Question: I am new for crystal report server. Here I'm explaining error details.
I'm using SAP Business Objects CMC for report generation for my application. Below is the version details in image.

When I try to generate report file with more than 1MB of file size it is throwing below error.
'''
Error
The viewer could not process an event. 1c84865dce535c5.pdf File is too large for attachment. [] ---- Error code:0 [CRWEB00000119]
'''
So, I went to following location to check the 'maximumUploadFileSize'.
'''
1. C:\Program Files (x86)\SAP BusinessObjects omcat\webapps\dswsbobje\WEB-INF\classes\dsws.properties
2. C:\Program Files (x86)\SAP BusinessObjects\SAP BusinessObjects Enterprise XI 4.0\warfiles\webapps\dswsbobje\WEB-INF\classes\dsws.properties
3. C:\Program Files (x86)\SAP BusinessObjects\SAP BusinessObjects Enterprise XI 4.0\java\pjs\container\work\<ServerName>.WebApplicationContainerServerusinessobjects\dswsbobje\WEB-INF\classes\dsws.properties
'''
> #Security measure to limit total upload file size maximumUploadFileSize = <PHONE>
It is setted to '<PHONE> (10 MB)', As per my understanding this is default size from this <URL>.
So, if it is supporting upto 10 MB why it is throwing error when report file exceed '1MB'?
And I tried to increase the size by multiple's of '10', meaning '104857600 (100 MB)' in all this files, and restarted the server. But with out success, after restarting the server the modified value in third file is again setting to old value '(<PHONE>)'. Please help me in this.
Is there any way to increase 'maximumUploadFileSize' through administrator console?
Please drop your comments, if you have any questions/doubts regarding this.
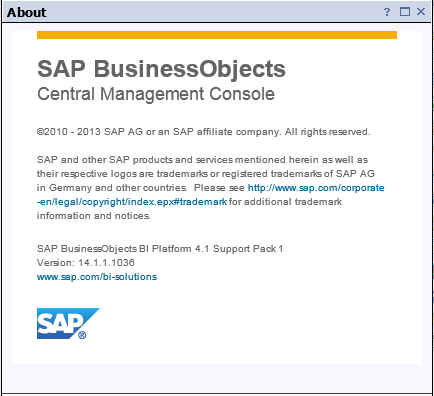
Answer: This issue can be resolved by following steps.
Actually this issue is related to number of records which are trying to generate as report in crystal report server. The default record data size limit is '20,000'. By changing the limit into '0 (for Unlimited)' we can able to resolve this issue.
>
1. Log onto the CMC
2. Go to Servers in the drop-down menu
3. Expand Service Categories
4. Select Crystal Reports Services
5. In the right window will be listed the currently running services, find CrystalReports2013ProcessingServer under Description.
6. Double click on that, it will redirect to Properties page.
7. Set the value 0 for "Database Records Read When Previewing or Refreshing (0 for unlimited)".
8. Click Save & Close.
9. Restart CrystalReports2013ProcessingServer.
Now try to generate the large data pdf file, it should work fine.